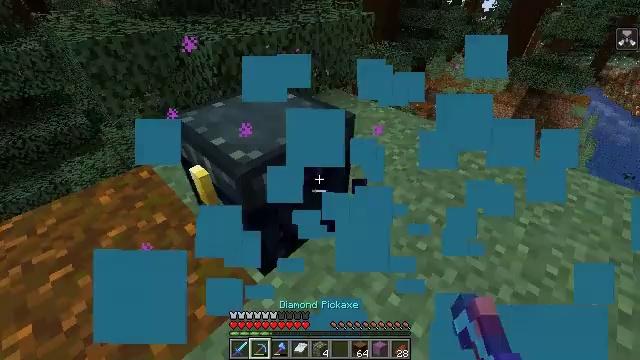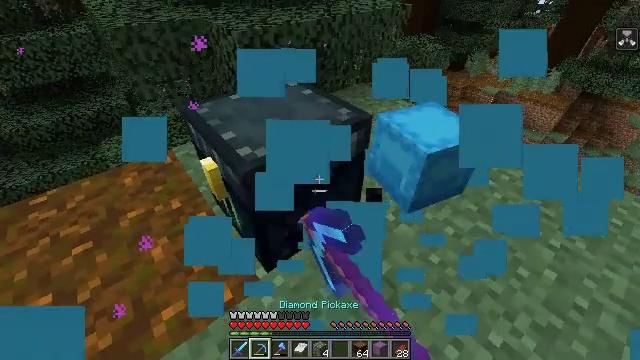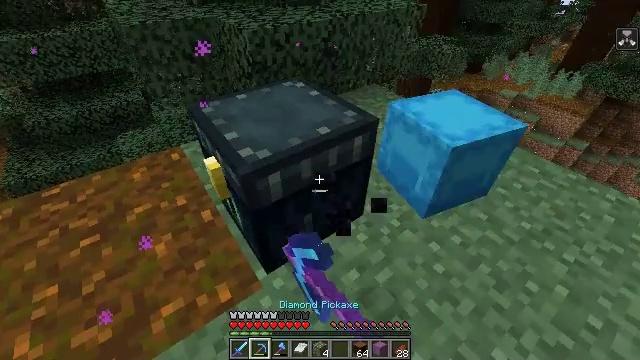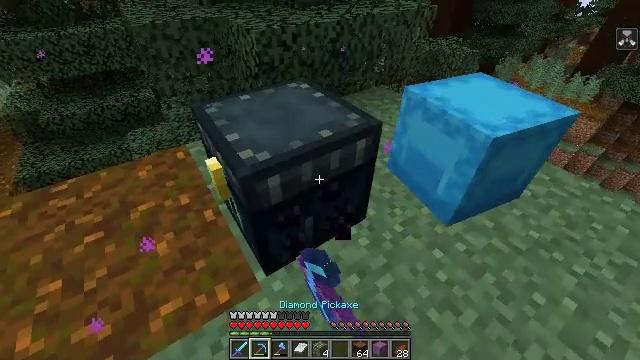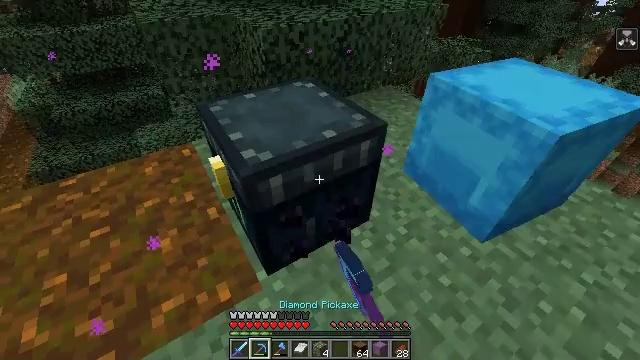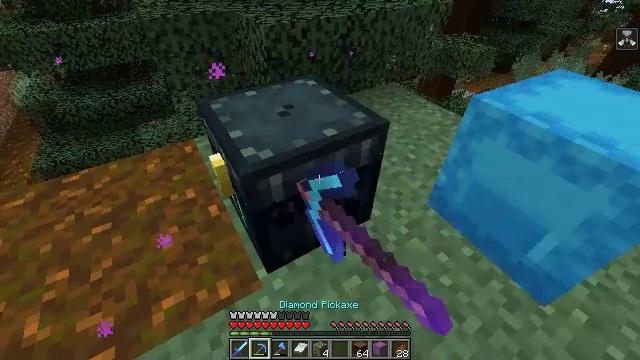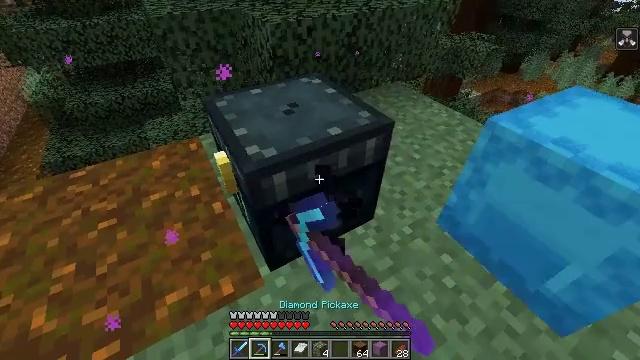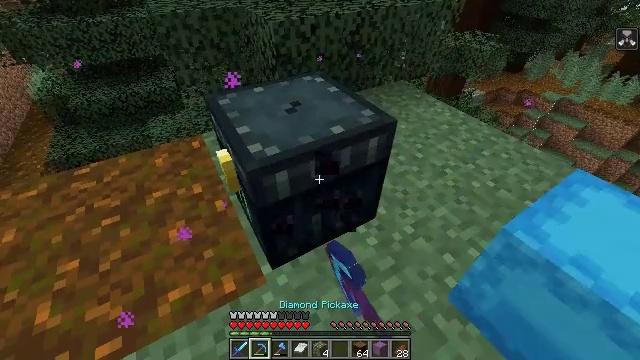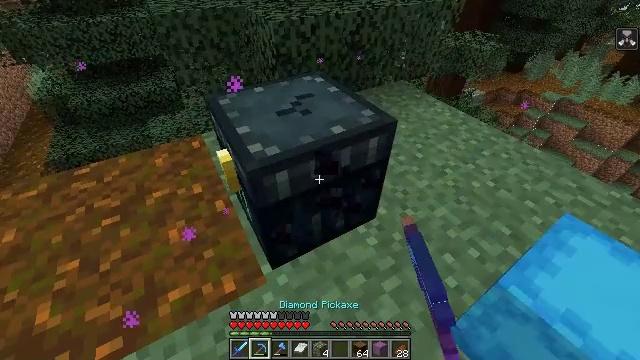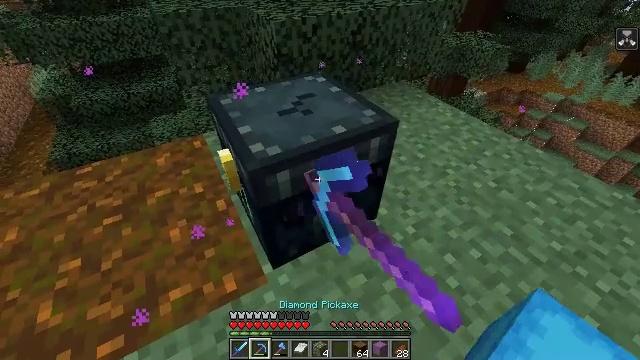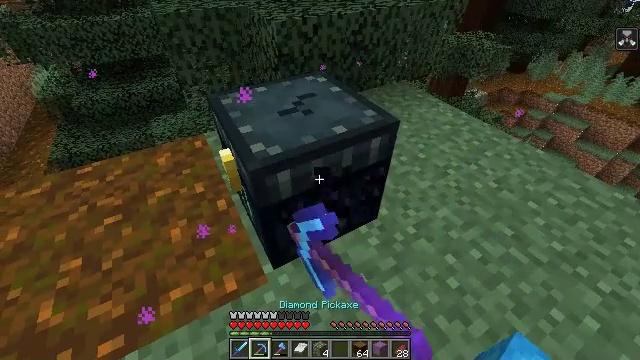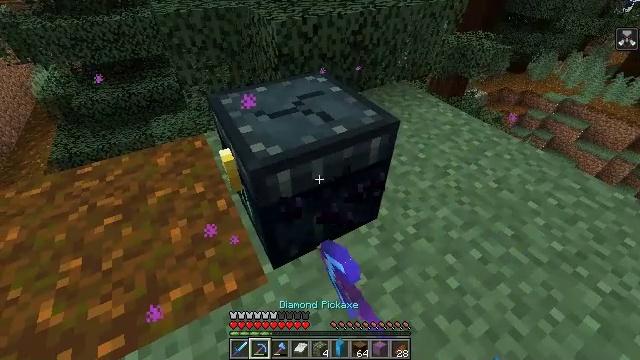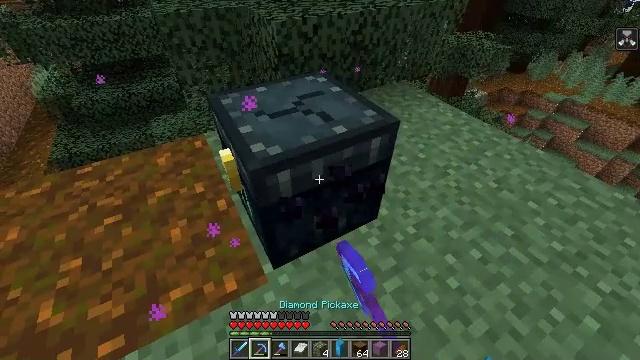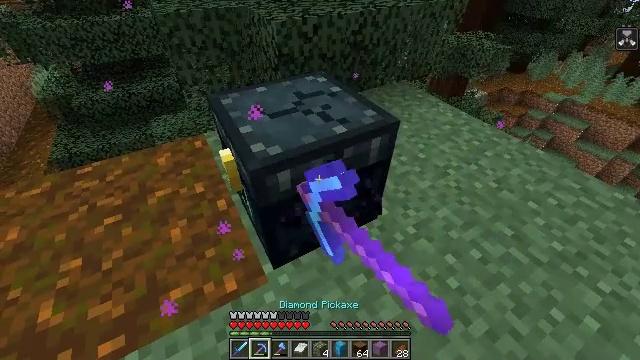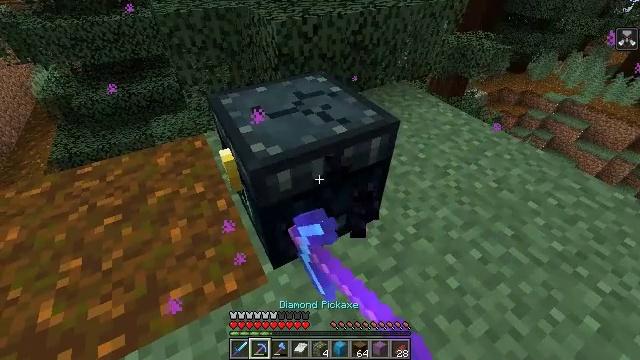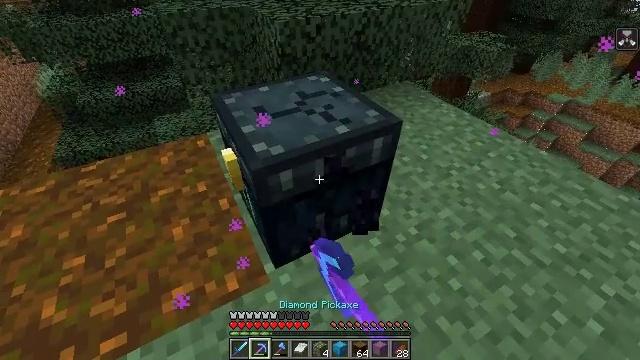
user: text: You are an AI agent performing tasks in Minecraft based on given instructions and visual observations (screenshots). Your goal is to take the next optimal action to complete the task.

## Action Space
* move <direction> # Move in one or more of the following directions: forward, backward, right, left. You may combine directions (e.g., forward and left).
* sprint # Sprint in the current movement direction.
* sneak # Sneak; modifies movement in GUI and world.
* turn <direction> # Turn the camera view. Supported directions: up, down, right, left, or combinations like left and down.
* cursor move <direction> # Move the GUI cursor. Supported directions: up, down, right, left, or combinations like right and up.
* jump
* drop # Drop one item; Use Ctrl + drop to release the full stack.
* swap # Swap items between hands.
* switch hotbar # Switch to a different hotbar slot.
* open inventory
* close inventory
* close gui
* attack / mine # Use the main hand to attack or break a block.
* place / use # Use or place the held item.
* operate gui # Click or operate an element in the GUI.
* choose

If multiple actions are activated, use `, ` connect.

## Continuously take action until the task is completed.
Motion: motion action
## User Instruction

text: Left click on the ender chest to mine.
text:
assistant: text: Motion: turn left and down, attack / mine
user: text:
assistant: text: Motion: turn left, attack / mine
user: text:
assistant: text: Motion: turn left, attack / mine
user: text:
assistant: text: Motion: turn left, attack / mine
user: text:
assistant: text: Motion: attack / mine
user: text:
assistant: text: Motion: turn left, attack / mine
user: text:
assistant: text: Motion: attack / mine
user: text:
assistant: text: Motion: attack / mine
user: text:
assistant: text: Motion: attack / mine
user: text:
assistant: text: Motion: attack / mine
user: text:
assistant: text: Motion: attack / mine
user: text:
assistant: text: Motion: attack / mine
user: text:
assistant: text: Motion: attack / mine
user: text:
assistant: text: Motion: attack / mine
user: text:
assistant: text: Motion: attack / mine
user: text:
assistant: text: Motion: attack / mine
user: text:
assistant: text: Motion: attack / mine
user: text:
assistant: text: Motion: attack / mine
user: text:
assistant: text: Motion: attack / mine
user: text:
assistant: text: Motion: attack / mine
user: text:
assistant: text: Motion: turn left
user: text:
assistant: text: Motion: use / place
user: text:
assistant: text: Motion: use / place
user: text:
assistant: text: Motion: use / place
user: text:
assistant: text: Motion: turn down
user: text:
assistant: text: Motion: turn right and down
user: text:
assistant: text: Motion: cursor move right and down, open gui
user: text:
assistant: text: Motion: cursor move left and up
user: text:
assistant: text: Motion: no_op
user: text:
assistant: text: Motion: no_op